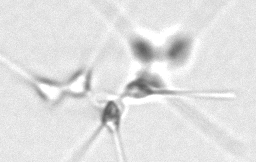
Label: Asterionellopsis_glacialis